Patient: sex F, age 56
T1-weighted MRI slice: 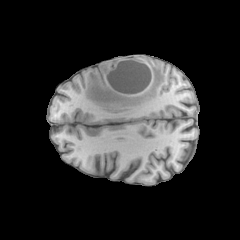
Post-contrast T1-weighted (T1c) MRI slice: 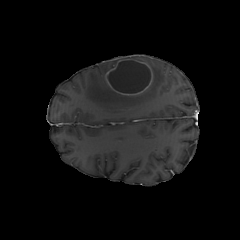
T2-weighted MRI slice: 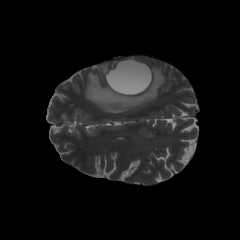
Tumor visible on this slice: yes
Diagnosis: Glioblastoma, IDH-wildtype
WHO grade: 4